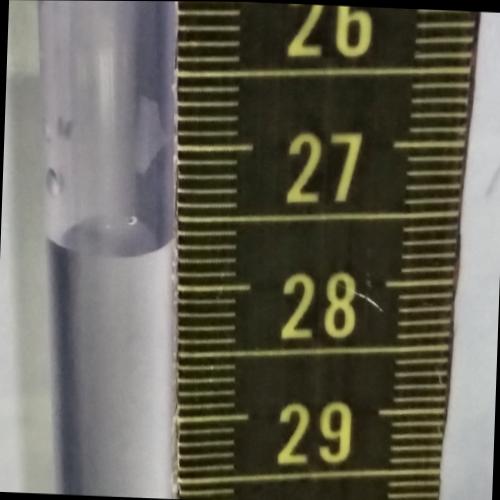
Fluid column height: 27.7 cm